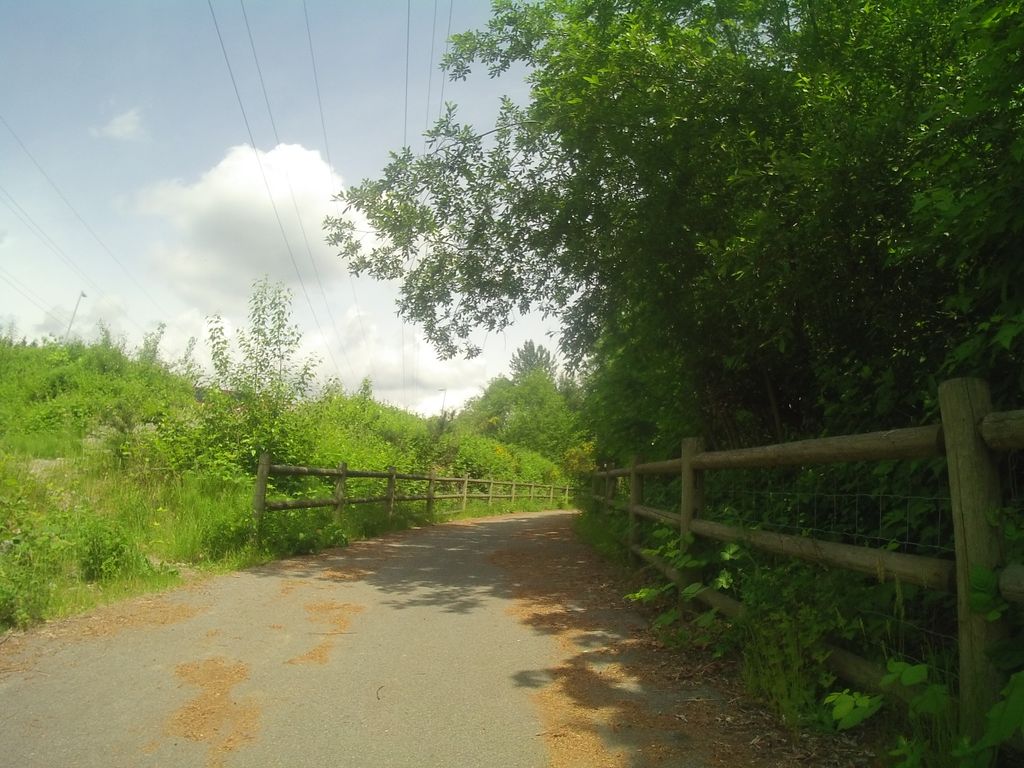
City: vancouver